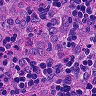
Metastatic tissue present: no